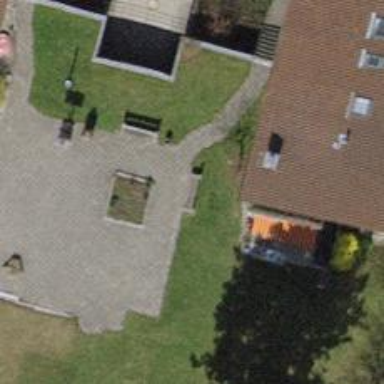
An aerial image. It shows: Bench for seating.